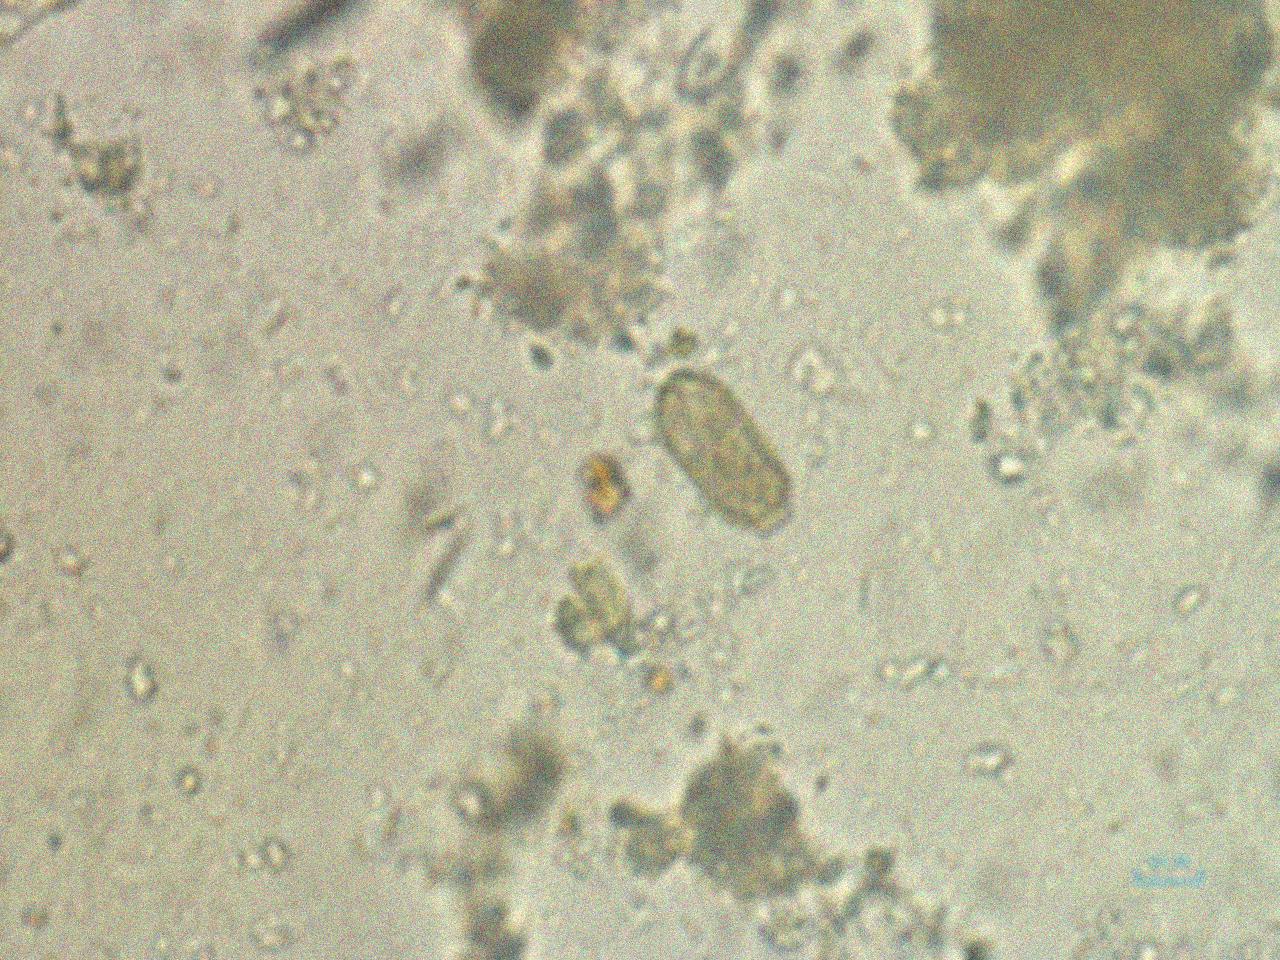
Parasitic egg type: Capillaria philippinensis